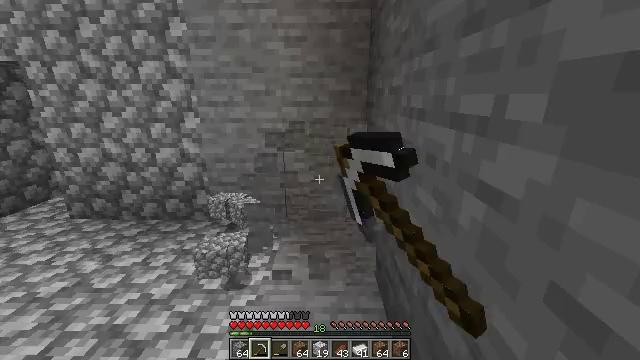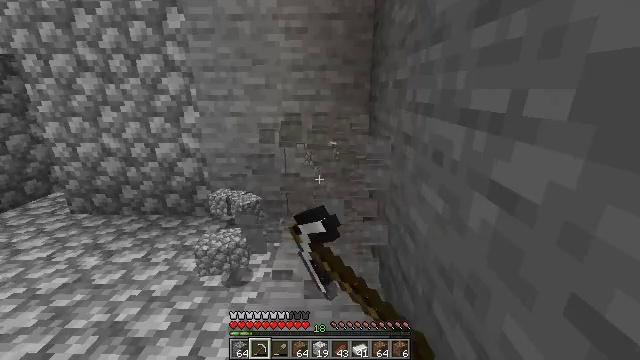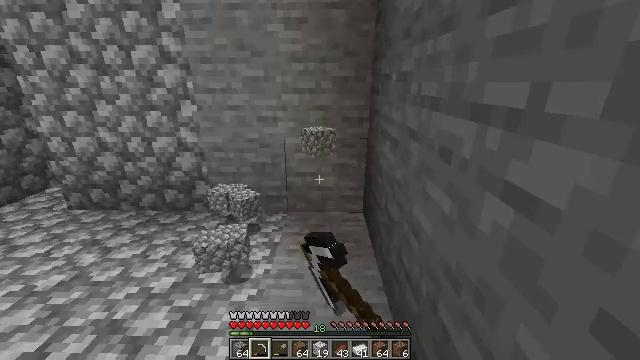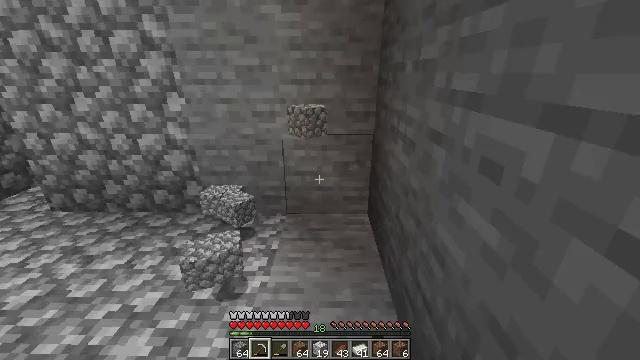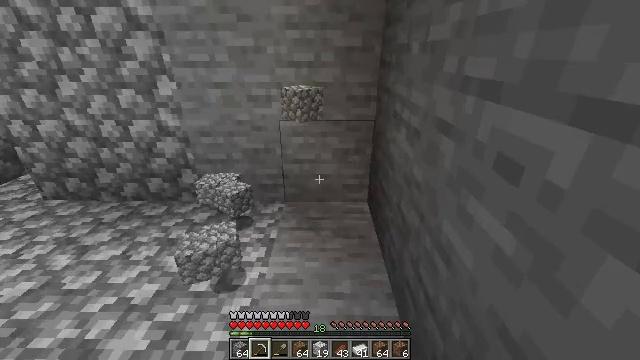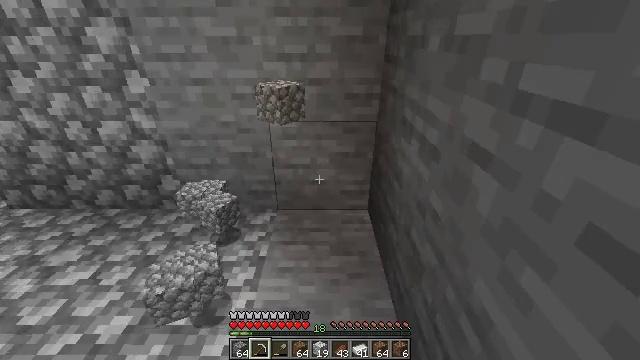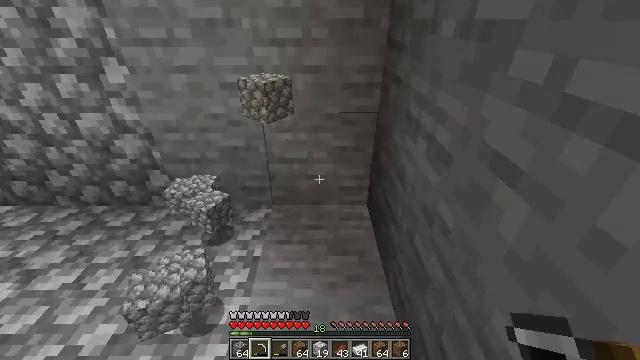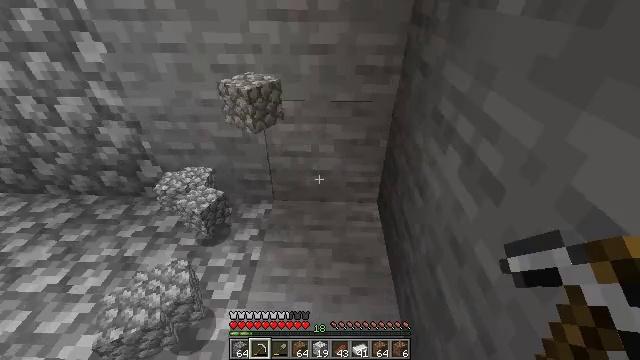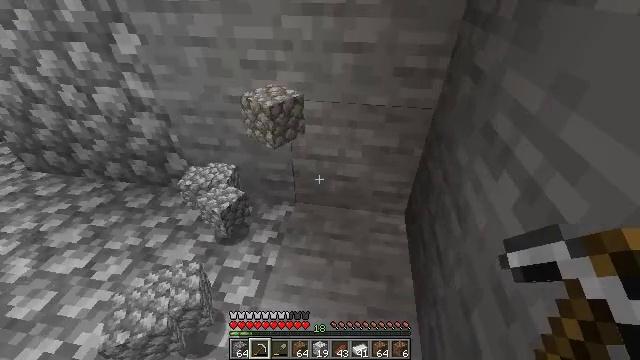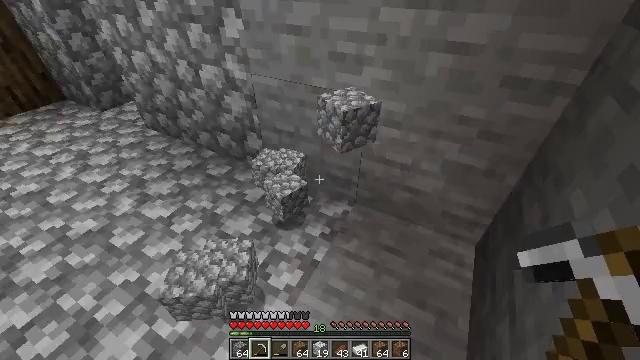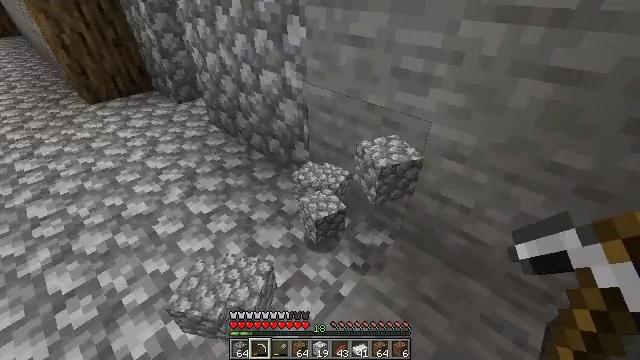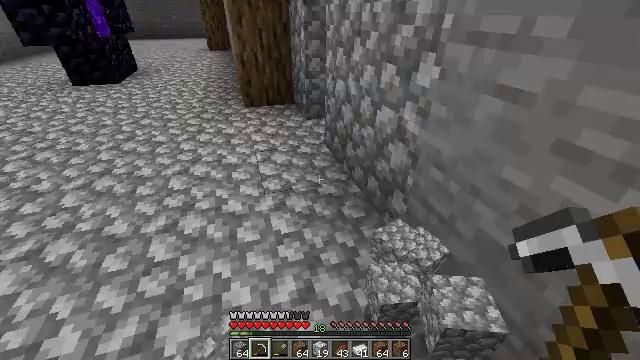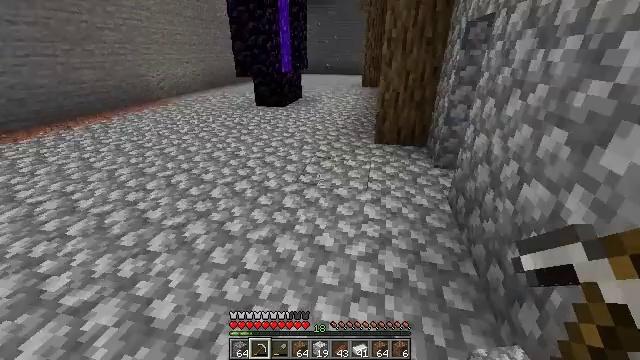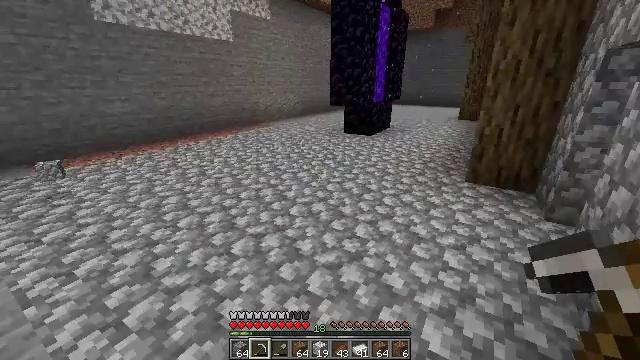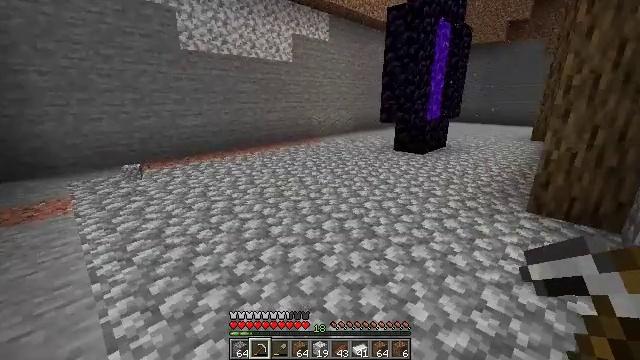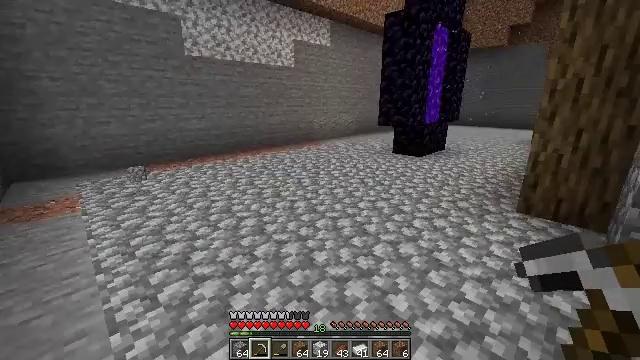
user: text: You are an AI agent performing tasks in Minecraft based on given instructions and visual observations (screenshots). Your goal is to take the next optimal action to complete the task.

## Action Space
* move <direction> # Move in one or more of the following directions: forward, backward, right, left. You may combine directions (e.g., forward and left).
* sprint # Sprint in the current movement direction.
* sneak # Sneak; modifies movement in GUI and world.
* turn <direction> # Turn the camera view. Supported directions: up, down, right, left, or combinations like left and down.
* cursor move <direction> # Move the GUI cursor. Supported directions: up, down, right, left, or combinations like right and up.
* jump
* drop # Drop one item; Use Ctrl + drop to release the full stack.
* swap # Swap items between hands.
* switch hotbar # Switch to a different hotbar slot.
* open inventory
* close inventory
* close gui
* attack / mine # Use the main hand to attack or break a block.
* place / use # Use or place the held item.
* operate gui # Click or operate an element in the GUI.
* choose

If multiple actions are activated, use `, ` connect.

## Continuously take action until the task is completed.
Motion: motion action
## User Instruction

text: Break the wall torch for relocation.
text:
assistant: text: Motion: move forward, turn down
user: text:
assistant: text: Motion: move forward, turn down
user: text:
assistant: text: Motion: move forward, turn down
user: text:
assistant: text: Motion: move forward, turn down
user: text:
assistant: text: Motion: move forward, turn down
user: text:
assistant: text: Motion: move forward, turn down
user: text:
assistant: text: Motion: move forward, turn left and down
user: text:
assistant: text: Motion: move forward, turn left and down
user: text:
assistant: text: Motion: move forward, turn left and down
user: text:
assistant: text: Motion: move forward, turn left and up
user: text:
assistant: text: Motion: move forward and move right, turn left and up
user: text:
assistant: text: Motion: move forward and move right, turn left and up
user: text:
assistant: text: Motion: move right, turn left and up
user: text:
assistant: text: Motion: move back and move right, turn left and up
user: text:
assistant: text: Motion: move back and move right, turn left
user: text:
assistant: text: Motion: move back and move right, turn left and up
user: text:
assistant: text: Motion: move back and move left
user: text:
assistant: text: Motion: move back and move left
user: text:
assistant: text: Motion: move back and move left
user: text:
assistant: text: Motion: move back and move left
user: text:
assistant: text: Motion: move back and move left, turn down
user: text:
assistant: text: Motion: move back and move left, turn left and down
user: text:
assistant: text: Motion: move back and move left, turn left and down
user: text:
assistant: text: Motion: move back and move left, turn left and down
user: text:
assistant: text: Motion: move back and move left
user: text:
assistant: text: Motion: no_op
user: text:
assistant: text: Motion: move right, turn left and down
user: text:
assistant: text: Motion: move right, turn left and down
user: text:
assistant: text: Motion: move right, turn left and down
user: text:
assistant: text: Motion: move back and move right, turn left and down